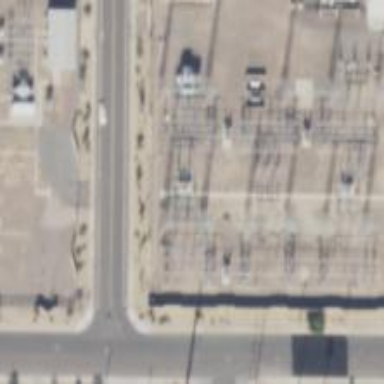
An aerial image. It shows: Outdoor distribution substation protected by fence.